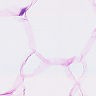
Metastatic tissue present: no